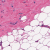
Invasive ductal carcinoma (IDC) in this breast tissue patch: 0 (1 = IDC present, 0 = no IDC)